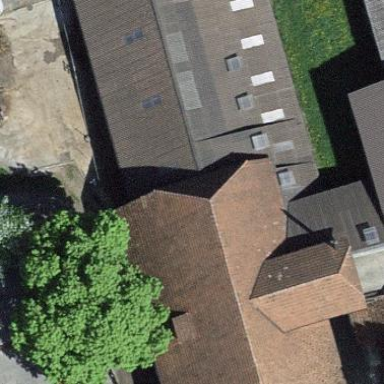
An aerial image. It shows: Farm building.